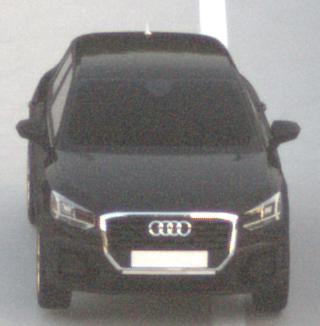
Make: Audi
Model: Q2
Model produced from: 2016
Model produced until: 2020
Doors: 5
Color: black
Road condition: dry road
Daytime: sunrise or sunset
Contrast: low contrast